Question: Inspiried by <URL> example I decided to expand the Factorial class.
'''
using System;
using System.Numerics;
namespace Functions
{
public class Factorial
{
public static BigInteger CalcRecursively(int number)
{
if (number > 1)
return (BigInteger)number * CalcRecursively(number - 1);
if (number <= 1)
return 1;
return 0;
}
public static BigInteger Calc(int number)
{
BigInteger rValue=1;
for (int i = 0; i < number; i++)
{
rValue = rValue * (BigInteger)(number - i);
}
return rValue;
}
}
}
'''
I've used System.Numerics, which isn't included by default. Therefore, the command 'csc /target:library /out:Functions.dll Factorial.cs DigitCounter.cs' outputs:
'''
Microsoft (R) Visual C# 2010 Compiler version 4.0.30319.1
Copyright (C) Microsoft Corporation. All rights reserved.
Factorial.cs(2,14): error CS0234: The type or namespace name 'Numerics' does not
exist in the namespace 'System' (are you missing an assembly reference?)
DigitCounter.cs(2,14): error CS0234: The type or namespace name 'Numerics' does
not exist in the namespace 'System' (are you missing an assembly
reference?)
Factorial.cs(8,23): error CS0246: The type or namespace name 'BigInteger' could
not be found (are you missing a using directive or an assembly
reference?)
Factorial.cs(18,23): error CS0246: The type or namespace name 'BigInteger' could
not be found (are you missing a using directive or an assembly
reference?)
DigitCounter.cs(8,42): error CS0246: The type or namespace name 'BigInteger'
could not be found (are you missing a using directive or an assembly
reference?)
'''
OK. I'am missing an assembly reference. I thought "It must be simple. On the whole system should be two System.Numerics.dll files - what I need is to add to the command /link:[Path to the x86 version of System.Numerics.dll] ". The searching results has frozen my soul:
As you can see(or not) there are many more files than I predicted! Moreover, they differ by the size and content. Which one should I include? Why there are five files, although only two have the point of existence? Is the /link:command correct? Or maybe am I totally wrong with my thinking track?
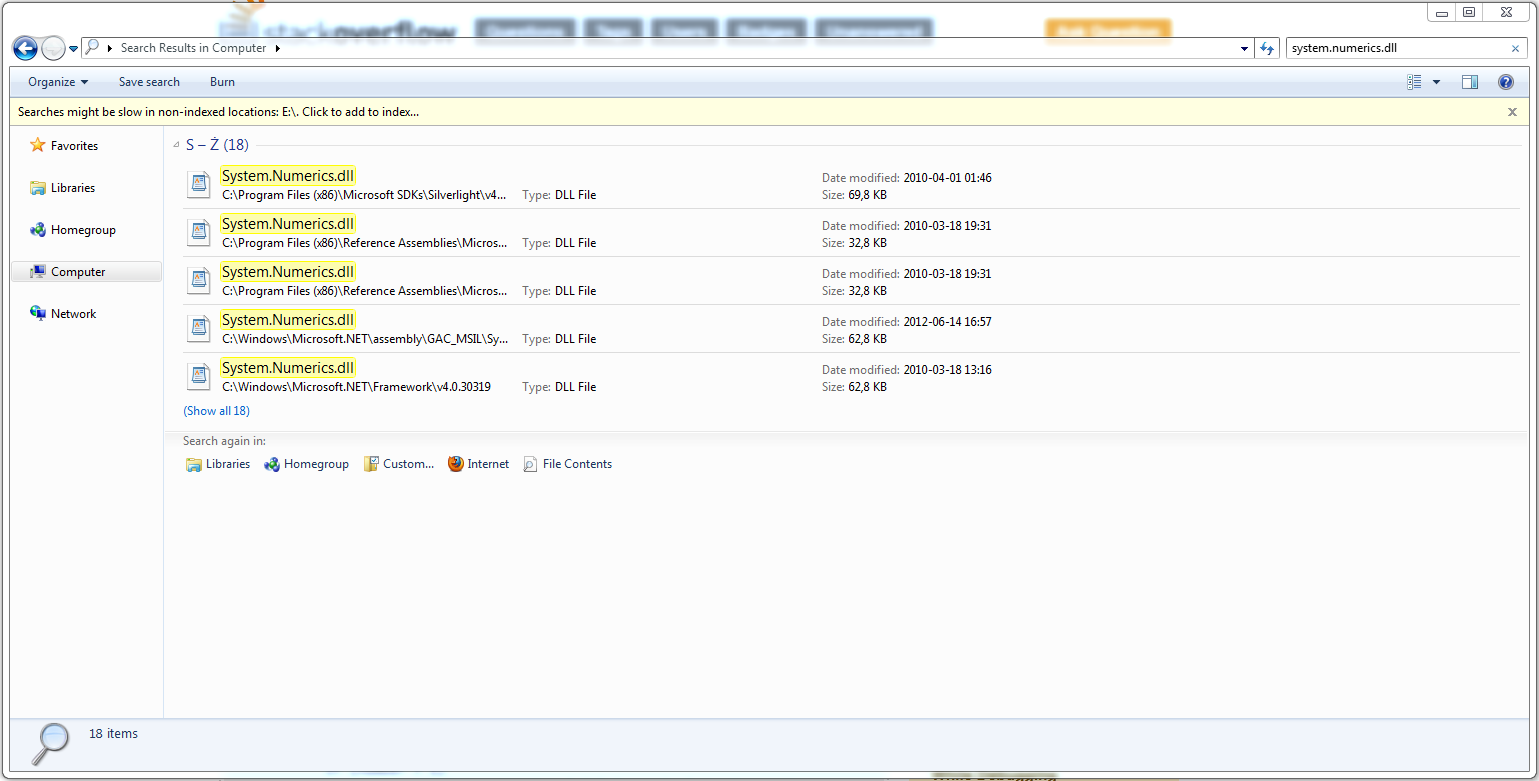
Answer: I've generally found that using
'''
/r:System.Numerics.dll
'''
lets the compiler just find the assembly in the GAC, which is generally the way you want it. (Certainly it was fine the other day when I needed exactly System.Numerics for a console app...)